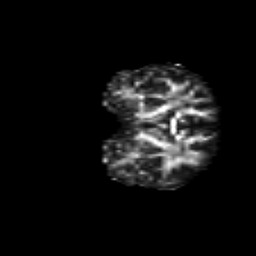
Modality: FA
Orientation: coronal
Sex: female
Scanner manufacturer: siemens
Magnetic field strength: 3 T
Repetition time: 5 s
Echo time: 0.071 s